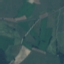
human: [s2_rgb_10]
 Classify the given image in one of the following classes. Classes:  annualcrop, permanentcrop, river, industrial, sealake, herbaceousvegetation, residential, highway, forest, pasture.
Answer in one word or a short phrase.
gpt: Pasture